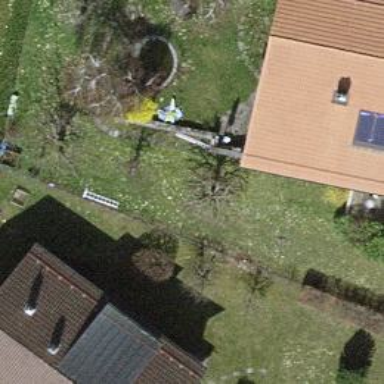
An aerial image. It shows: Deciduous broadleaved tree in garden.